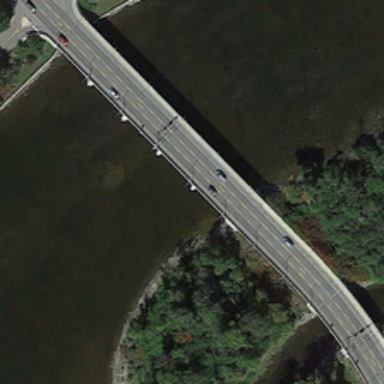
Several cars are on a bridge voer a river with some green trees in two sides .